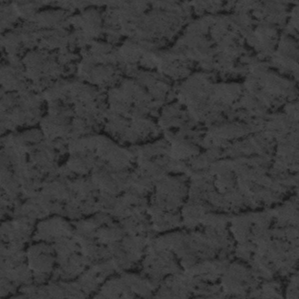
Label: frost